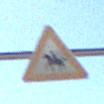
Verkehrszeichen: ReiterRechts
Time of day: Midday
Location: Outdoor (Nature)
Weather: Clear
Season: Summer
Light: Natural